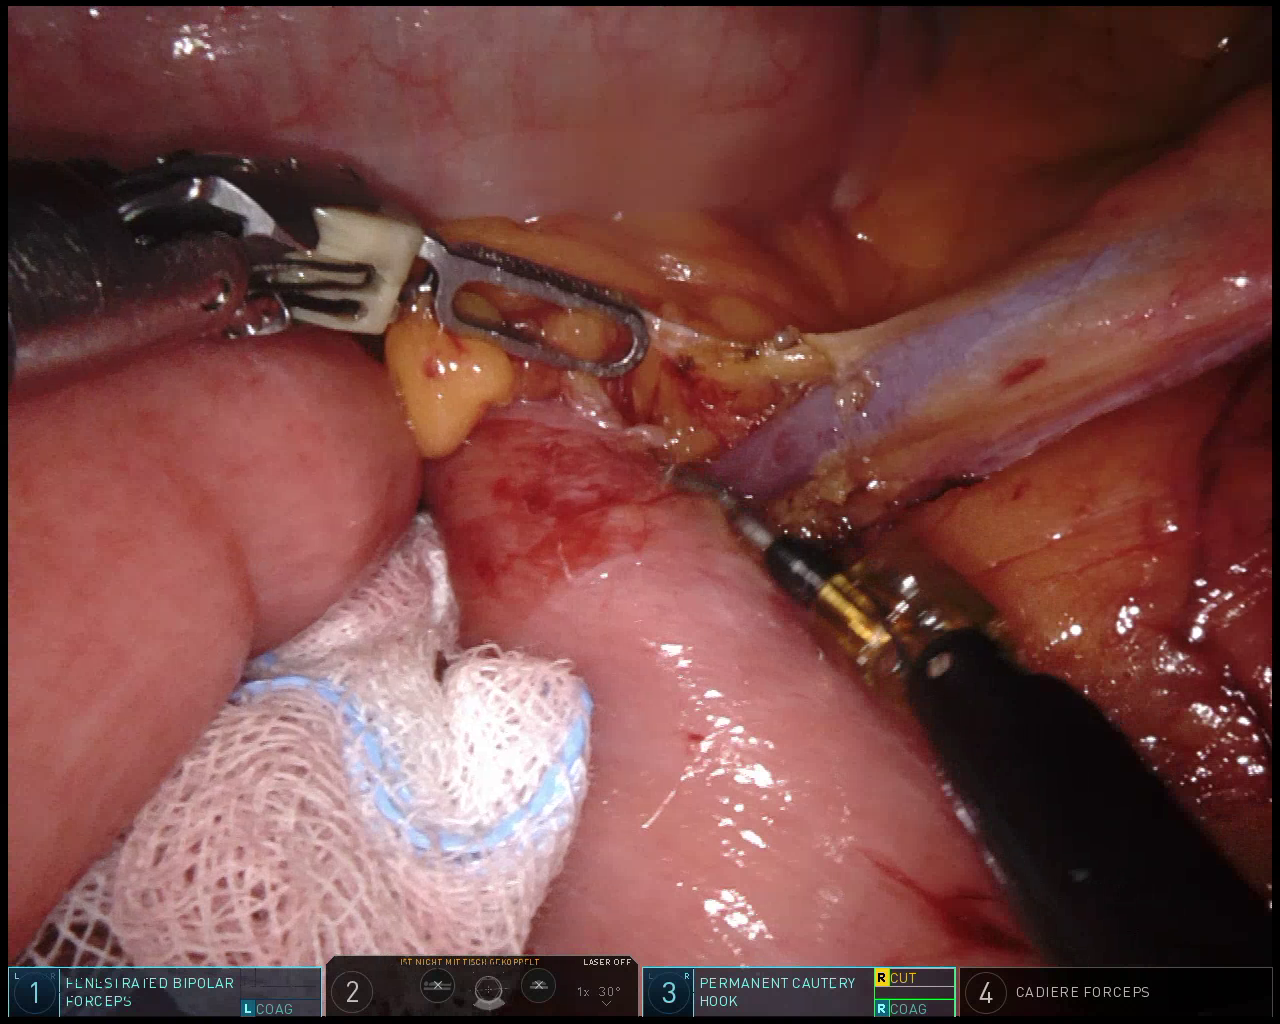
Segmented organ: intestinal_veins
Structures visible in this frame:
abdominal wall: no
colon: yes
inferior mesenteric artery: no
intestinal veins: yes
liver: no
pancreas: no
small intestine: yes
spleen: no
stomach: no
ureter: no
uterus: no
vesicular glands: no